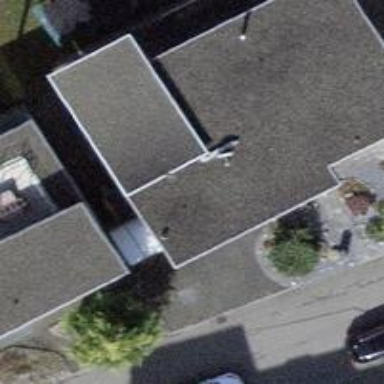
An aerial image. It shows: Carport structure.